Question: I have created a signup form with a 'UIAlertController' and used the method 'addTextFieldWithConfigurationHandler' to add a text field. But there is a little problem.
When the form shows up, the keyboard and modal appear with a smooth animation. When closing the form, the modal disappears , and the keyboard disappears. This makes the keyboard make a sudden downward fall.
How can I make the modal and keyboard graciously disappear?
'''
lazy var alertController: UIAlertController = { [weak self] in
let alert = UIAlertController(title: "Alert", message: "This is a demo alert", preferredStyle: .Alert)
alert.addTextFieldWithConfigurationHandler { textField in
textField.delegate = self
}
alert.addAction(UIAlertAction(title: "OK", style: .Default, handler: nil))
return alert
}()
@IBAction func alert() {
presentViewController(alertController, animated: true, completion: nil)
}
func textFieldShouldReturn(textField: UITextField) -> Bool {
alertController.dismissViewControllerAnimated(true, completion: nil)
return true
}
'''

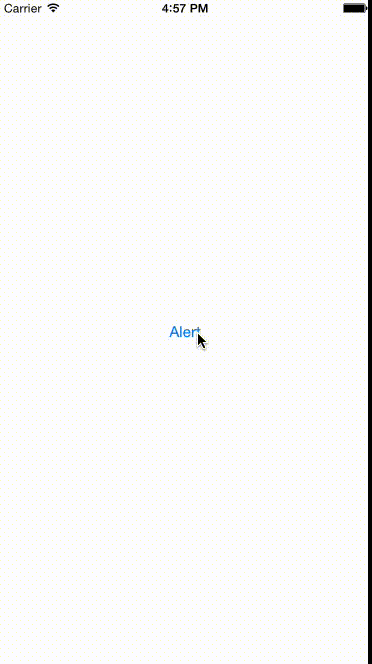
Answer: You can set your view controller or other object as transitioning delegate of your UIAlertController ('alert.transitioningDelegate') and make a custom animation for dismissing.
Code sample:
'''
@interface ViewController () <UIViewControllerTransitioningDelegate, UIViewControllerAnimatedTransitioning, UITextFieldDelegate>
@property (assign, nonatomic) NSTimeInterval keyboardAnimationDuration;
@property (assign, nonatomic) CGFloat keyboardHeight;
@property (nonatomic, strong) UIAlertController *alertController;
@property (nonatomic,strong) id <UIViewControllerTransitioningDelegate> transitioningDelegateForAlertController;
@end
@implementation ViewController
- (void)dealloc {
[[NSNotificationCenter defaultCenter] removeObserver:self];
}
- (void)viewDidLoad {
[super viewDidLoad];
[self subscribeForKeyboardNotification];
}
#pragma mark - Keyboard notifications
- (void)subscribeForKeyboardNotification {
[[NSNotificationCenter defaultCenter] addObserver:self
selector:@selector(keyboardWillAppear:)
name:UIKeyboardWillShowNotification
object:nil];
}
- (void)keyboardWillAppear:(NSNotification *)notification {
self.keyboardAnimationDuration = [notification.userInfo[UIKeyboardAnimationDurationUserInfoKey] doubleValue];
self.keyboardHeight = [notification.userInfo[UIKeyboardFrameEndUserInfoKey] CGRectValue].size.height;
}
#pragma mark - IBAction
- (IBAction)showAlertButtonPressed:(id)sender {
[self showAlert];
}
- (void)showAlert {
self.alertController = [UIAlertController alertControllerWithTitle:@"Alert"
message:@"This is a demo alert"
preferredStyle:UIAlertControllerStyleAlert];
__weak typeof(self) weakSelf = self;
[self.alertController addTextFieldWithConfigurationHandler:^(UITextField *textField) {
textField.delegate = weakSelf;
}];
self.transitioningDelegateForAlertController = self.alertController.transitioningDelegate;
self.alertController.transitioningDelegate = self;
[self.alertController addAction:[UIAlertAction actionWithTitle:@"Ok"
style:UIAlertActionStyleCancel
handler:nil]];
[self presentViewController:self.alertController animated:YES completion:nil];
}
#pragma mark - UITextFieldDelegate
- (BOOL)textFieldShouldReturn:(UITextField *)textField {
[self.alertController dismissViewControllerAnimated:YES completion:nil];
return YES;
}
#pragma mark - UIViewControllerTransitioningDelegate
- (id <UIViewControllerAnimatedTransitioning>)animationControllerForPresentedController:(UIViewController *)presented
presentingController:(UIViewController *)presenting
sourceController:(UIViewController *)source {
return [self.transitioningDelegateForAlertController animationControllerForPresentedController:presented
presentingController:presenting
sourceController:source];
}
- (id <UIViewControllerAnimatedTransitioning>)animationControllerForDismissedController:(UIViewController *)dismissed {
return self;
}
#pragma mark - UIViewControllerAnimatedTransitioning
- (NSTimeInterval)transitionDuration:(id <UIViewControllerContextTransitioning>)transitionContext {
return self.keyboardAnimationDuration ?: 0.5;
}
- (void)animateTransition:(id <UIViewControllerContextTransitioning>)transitionContext {
UIViewController *destination = [transitionContext viewControllerForKey:UITransitionContextToViewControllerKey];
if ([destination isBeingPresented])
[self animatePresentation:transitionContext];
else
[self animateDismissal:transitionContext];
}
- (void)animatePresentation:(id <UIViewControllerContextTransitioning>)transitionContext {
NSTimeInterval transitionDuration = [self transitionDuration:transitionContext];
UIViewController *fromController = [transitionContext viewControllerForKey:UITransitionContextFromViewControllerKey];
UIViewController *toController = [transitionContext viewControllerForKey:UITransitionContextToViewControllerKey];
UIView *container = transitionContext.containerView;
fromController.view.frame = container.bounds;
toController.view.frame = container.bounds;
toController.view.alpha = 0.0f;
[container addSubview:toController.view];
[fromController beginAppearanceTransition:NO animated:YES];
[UIView animateWithDuration:transitionDuration
animations:^{
toController.view.alpha = 1.0;
}
completion:^(BOOL finished) {
[fromController endAppearanceTransition];
[transitionContext completeTransition:YES];
}];
}
- (void)animateDismissal:(id <UIViewControllerContextTransitioning>)transitionContext {
NSTimeInterval transitionDuration = [self transitionDuration:transitionContext];
UIViewController *fromController = [transitionContext viewControllerForKey:UITransitionContextFromViewControllerKey];
UIViewController *toController = [transitionContext viewControllerForKey:UITransitionContextToViewControllerKey];
[toController beginAppearanceTransition:YES animated:YES];
[UIView animateWithDuration:transitionDuration
animations:^{
fromController.view.alpha = 0.0;
[fromController.view endEditing:YES];
CGRect frame = fromController.view.frame;
frame.origin.y += self.keyboardHeight / 2;
fromController.view.frame = frame;
}
completion:^(BOOL finished) {
[toController endAppearanceTransition];
[transitionContext completeTransition:YES];
}];
}
@end
'''
Result:

P.S.: I used old alert's transitioning delegate for presentation because I can't reproduce an original animation. So 'animatePresentation:' method is never used.